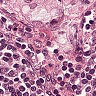
Metastatic tissue present: yes